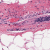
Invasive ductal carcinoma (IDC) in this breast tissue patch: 0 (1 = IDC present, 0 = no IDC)